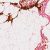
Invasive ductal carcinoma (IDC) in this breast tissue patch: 0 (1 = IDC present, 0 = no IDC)